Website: walmart
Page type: address-validator
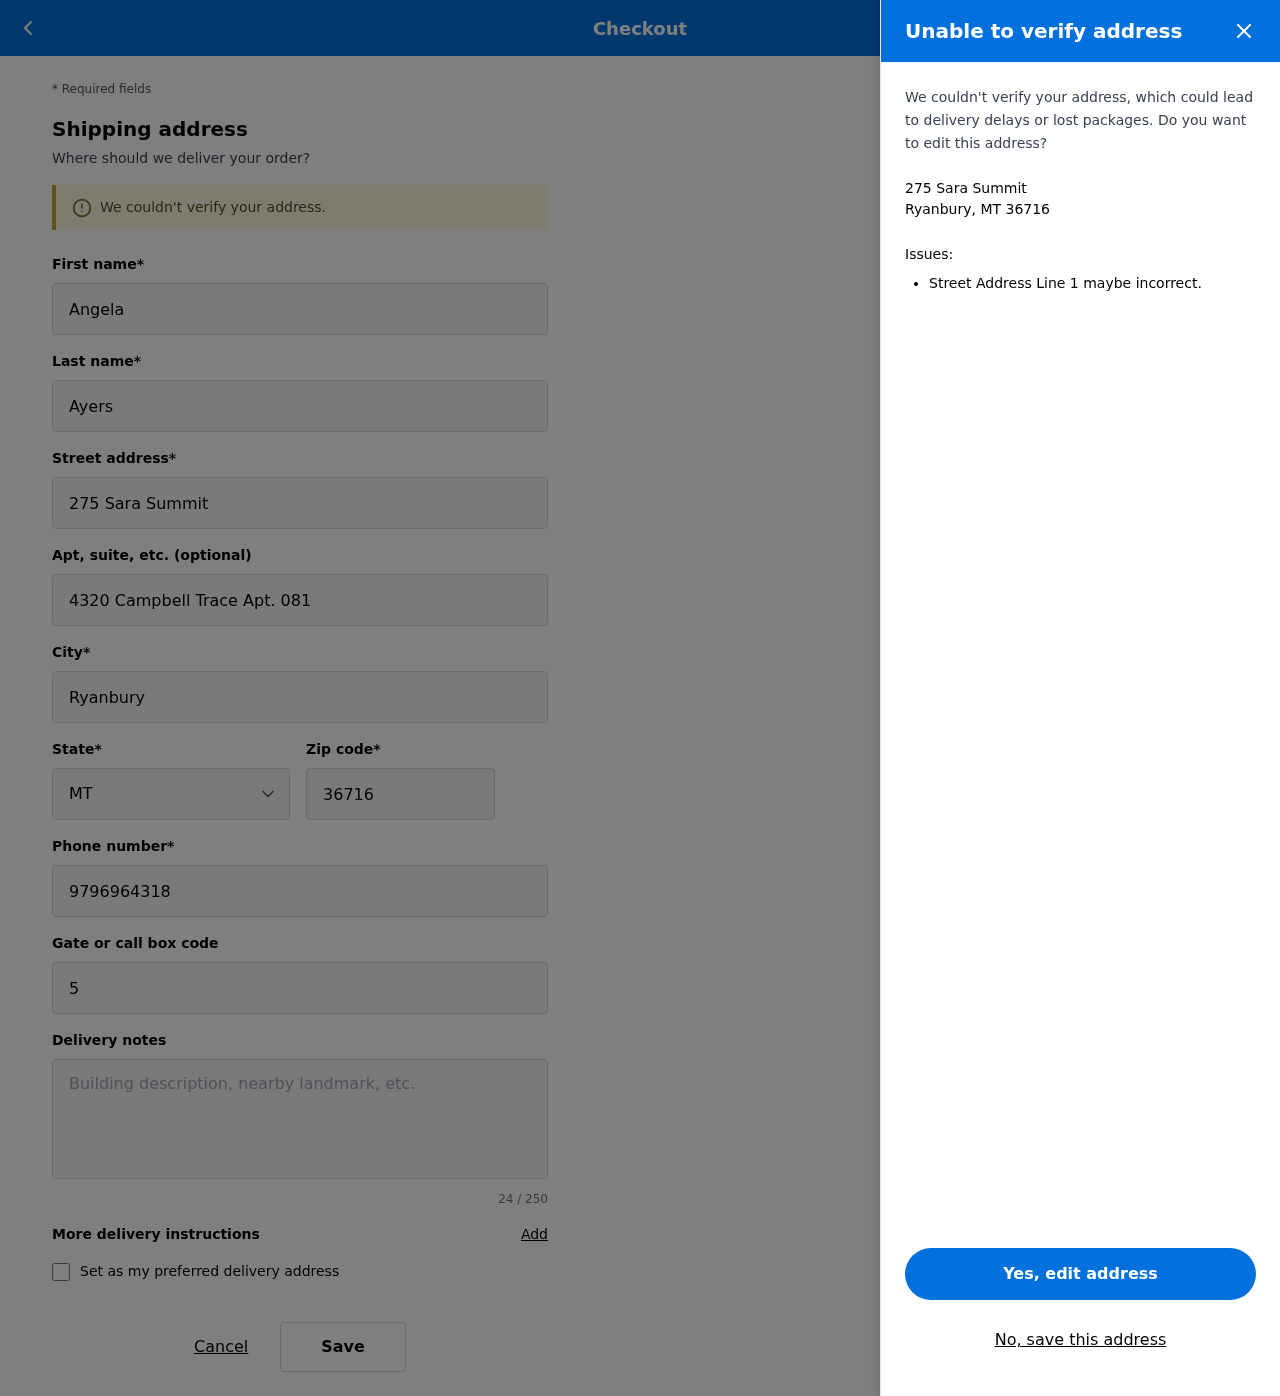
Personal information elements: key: PII_CITY_STATE_ZIP
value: Ryanbury, MT 36716
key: PII_DELIVERY_INSTRUCTIONS
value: Place behind screen door
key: PII_STATE_ABBR
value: MT
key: PII_STREET
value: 275 Sara Summit
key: PII_FIRSTNAME
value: Angela
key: PII_LASTNAME
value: Ayers
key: PII_STREET2
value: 4320 Campbell Trace Apt. 081
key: PII_CITY
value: Ryanbury
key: PII_POSTCODE
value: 36716
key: PII_PHONE
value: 9796964318
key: PII_SECURITY_CODE
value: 58FG